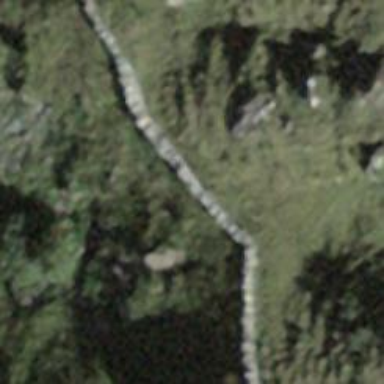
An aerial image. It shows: Wall barrier.